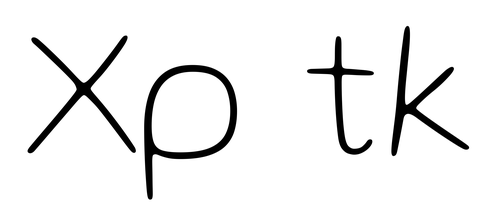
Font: Gluten_Thin